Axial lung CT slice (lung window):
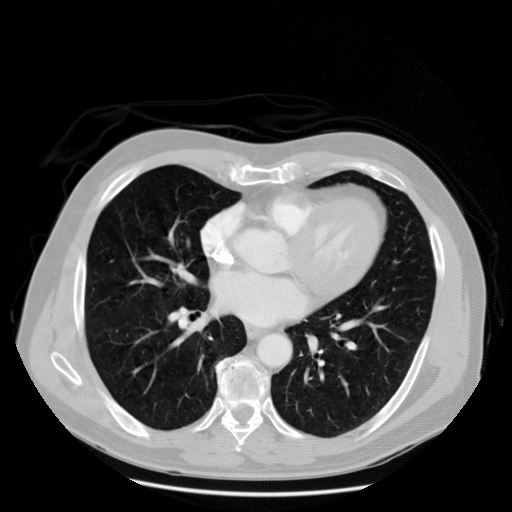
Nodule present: no